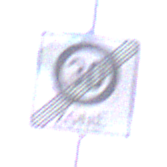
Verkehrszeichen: EndeZone30
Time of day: SunriseSunset
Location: Outdoor (Suburban)
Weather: PartlyCloudy
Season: NotSpecified
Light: Natural